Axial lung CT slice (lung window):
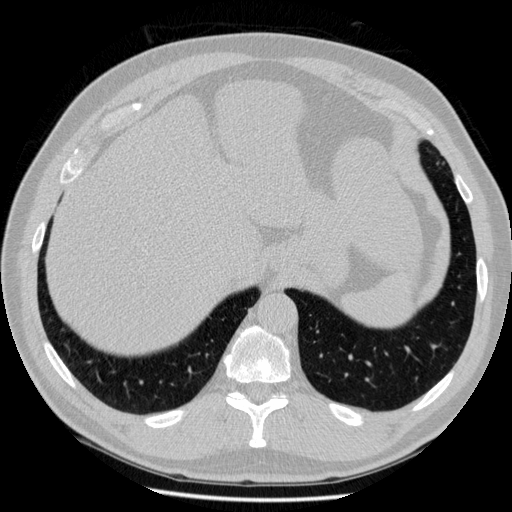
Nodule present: no